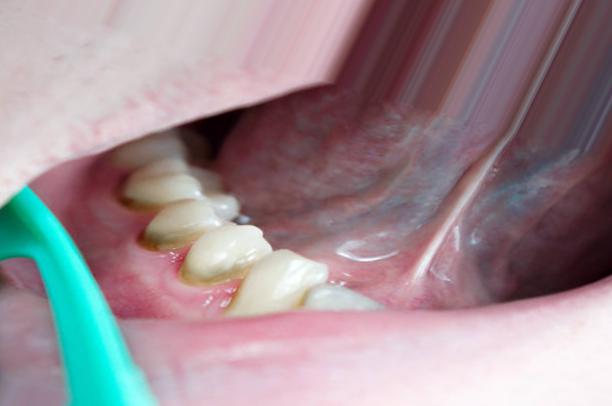
Condition: Caries